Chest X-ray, PA view. Patient: 19 years old, sex F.
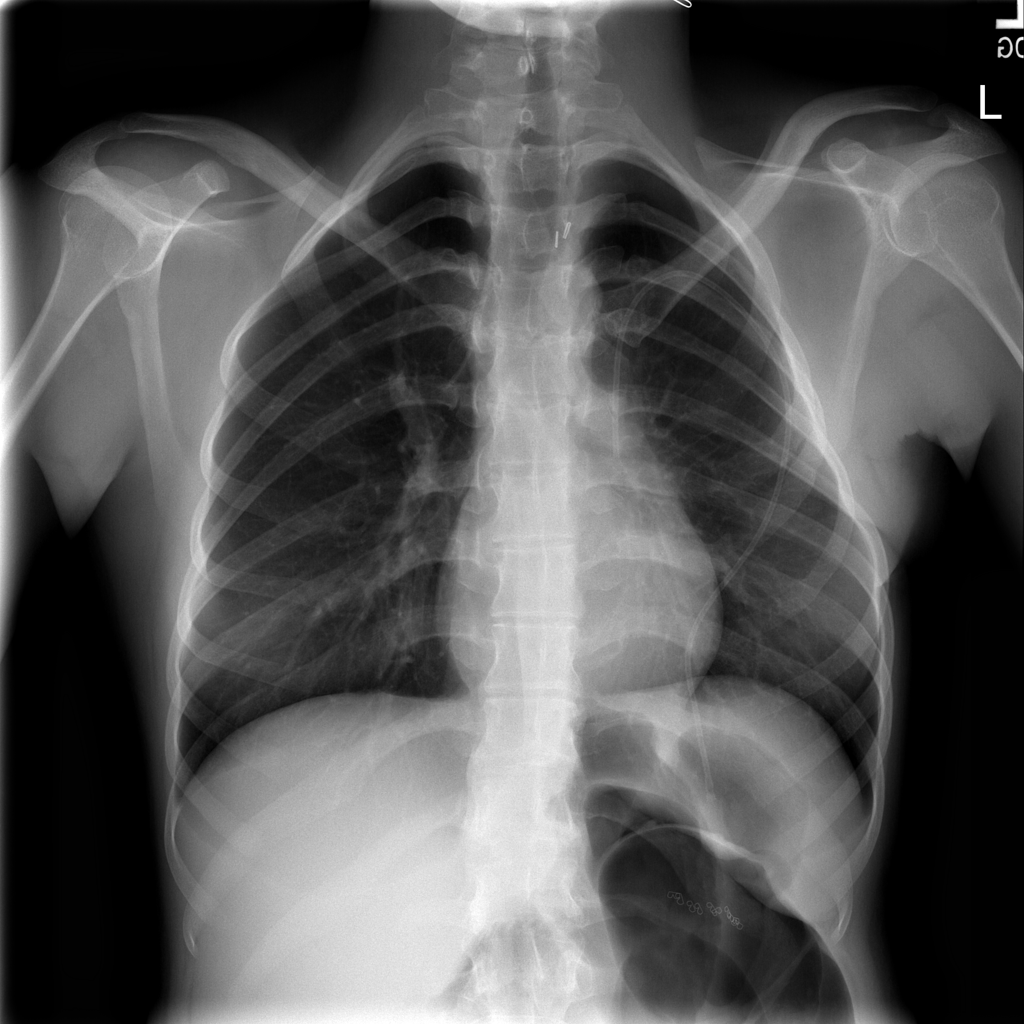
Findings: No Finding